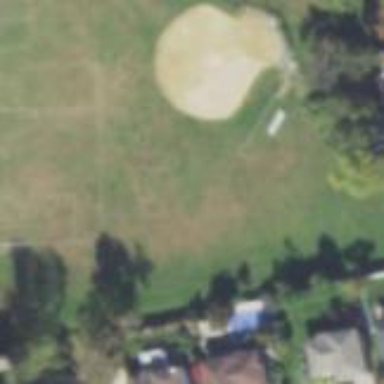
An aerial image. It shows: Baseball pitch for leisure and sports activities.